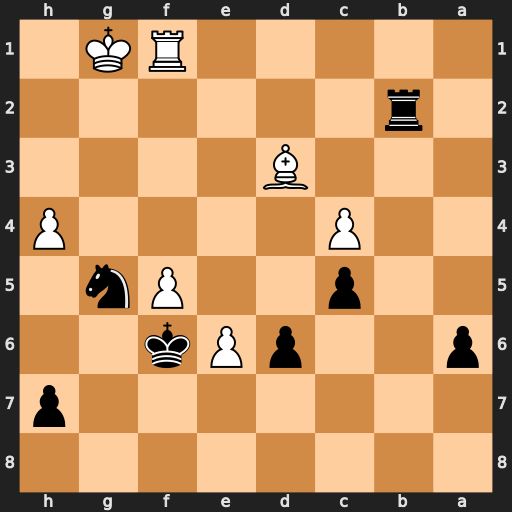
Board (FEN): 8/7p/p2pPk2/2p2Pn1/2P4P/3B4/1r6/5RK1
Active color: b
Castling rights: -
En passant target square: -
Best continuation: Nh3+ Kh1 Nf2+